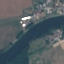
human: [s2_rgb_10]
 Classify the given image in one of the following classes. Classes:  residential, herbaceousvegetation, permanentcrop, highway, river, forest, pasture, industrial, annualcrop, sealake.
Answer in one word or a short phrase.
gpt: River